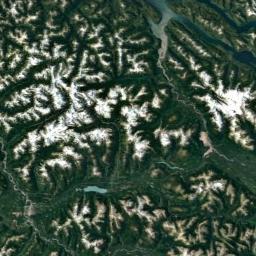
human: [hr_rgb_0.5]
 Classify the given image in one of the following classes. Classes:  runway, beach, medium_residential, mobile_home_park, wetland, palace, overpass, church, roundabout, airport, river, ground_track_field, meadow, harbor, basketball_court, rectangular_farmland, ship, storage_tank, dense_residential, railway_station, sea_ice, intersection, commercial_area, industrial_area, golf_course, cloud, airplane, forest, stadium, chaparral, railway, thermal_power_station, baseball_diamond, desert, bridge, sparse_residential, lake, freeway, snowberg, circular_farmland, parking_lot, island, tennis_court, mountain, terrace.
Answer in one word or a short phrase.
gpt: snowberg